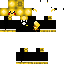
A female human skin with dark skin, wearing brown long hair dressed in a yellow suit and black pants, featuring a closed mouth.